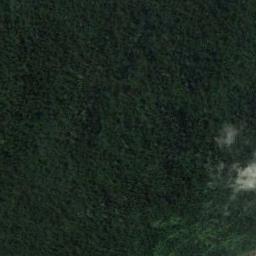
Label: forest